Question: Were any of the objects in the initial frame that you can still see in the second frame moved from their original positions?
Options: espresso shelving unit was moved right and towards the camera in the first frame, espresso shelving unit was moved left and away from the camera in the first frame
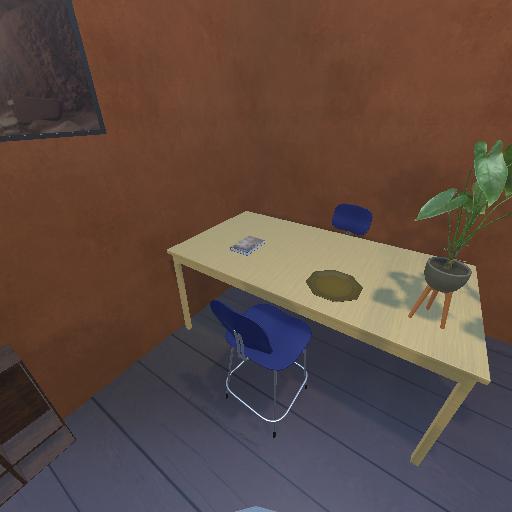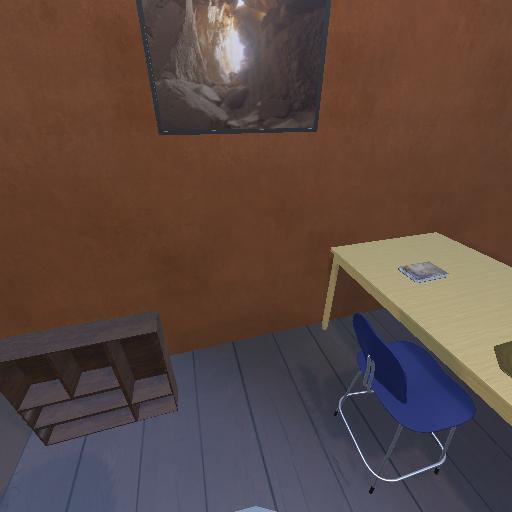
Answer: espresso shelving unit was moved right and towards the camera in the first frame